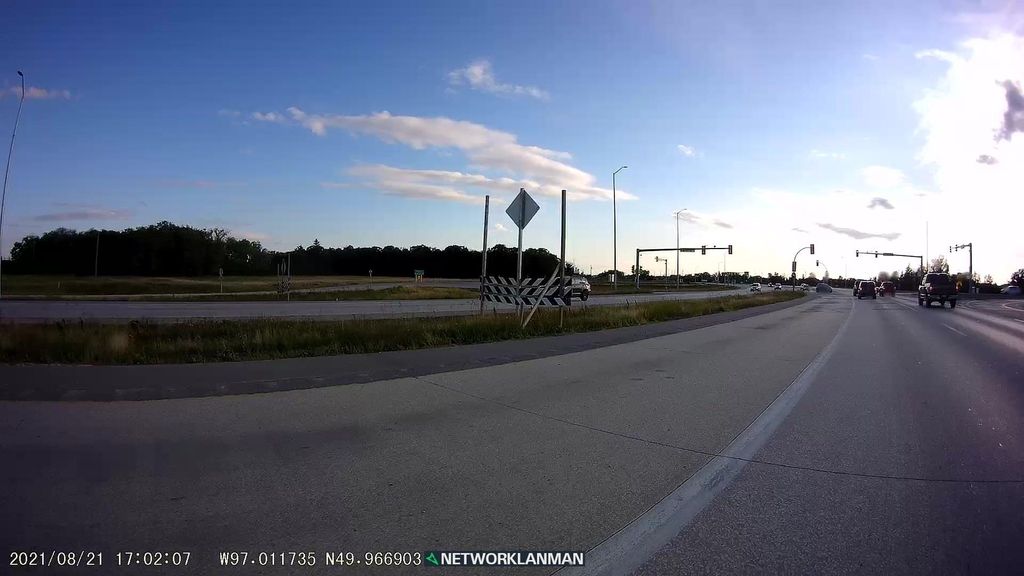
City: winnipeg